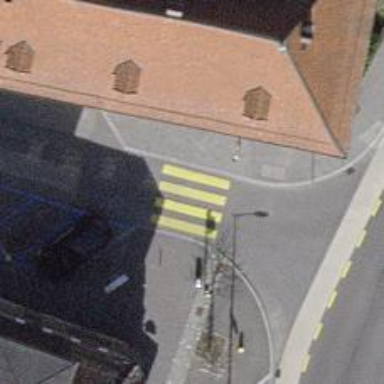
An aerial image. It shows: Marked road crossing.